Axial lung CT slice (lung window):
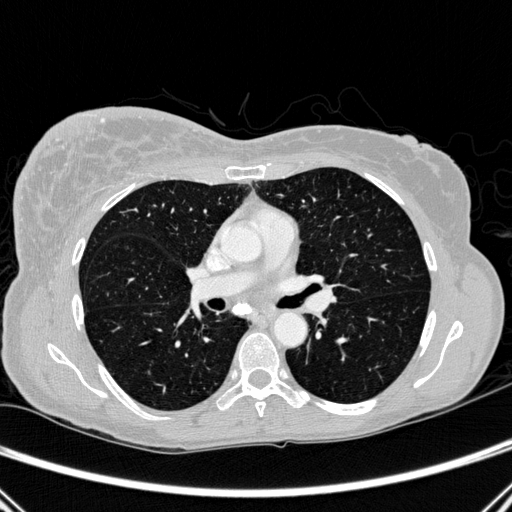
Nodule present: no